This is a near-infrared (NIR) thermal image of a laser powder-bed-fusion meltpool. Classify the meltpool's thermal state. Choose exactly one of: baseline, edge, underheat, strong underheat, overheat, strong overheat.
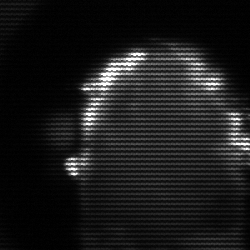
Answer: baseline